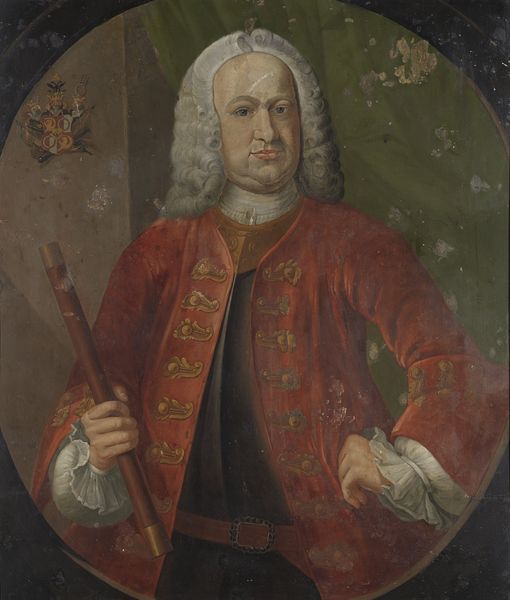
Titel: Portret van gouverneur-generaal Gustaaf Willem Baron van Imhoff
Standort: Amsterdam
Institution: Rijksmuseum
Schlagwörter: grün, gürtel, rot, alt, bild, reich, perücke, stab, alexander, hogwarts, luix